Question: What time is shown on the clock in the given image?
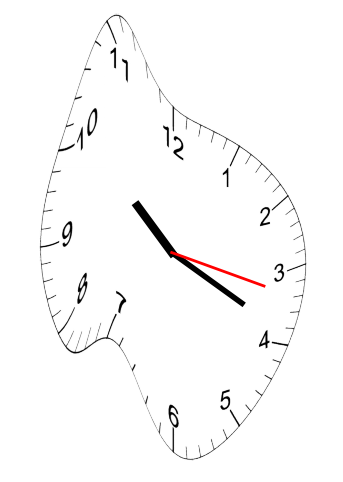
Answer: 10:19:17